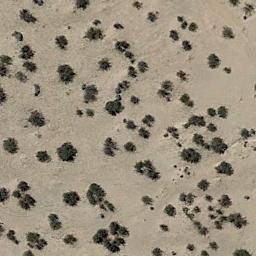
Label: chaparral